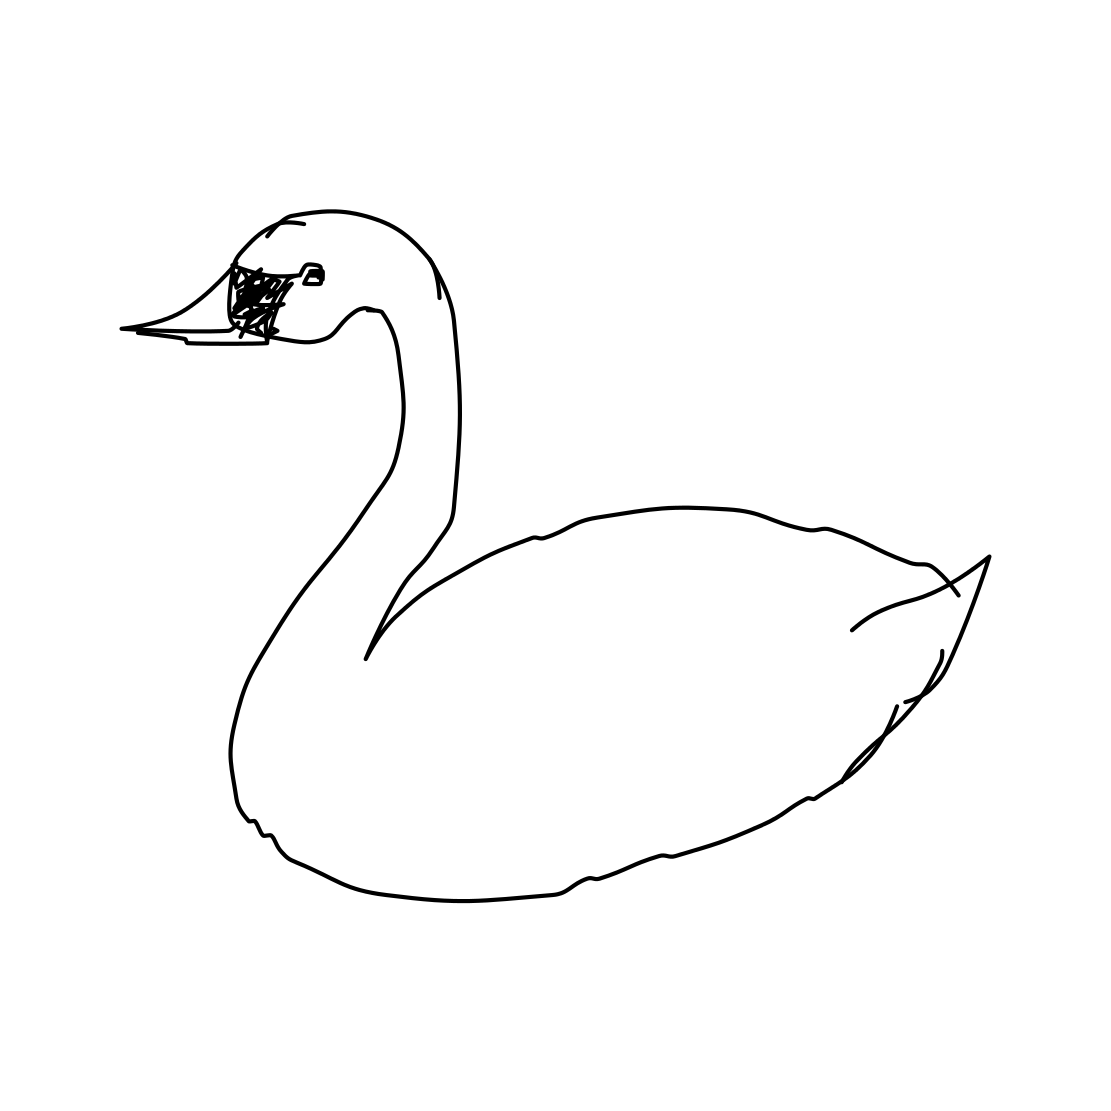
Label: swan